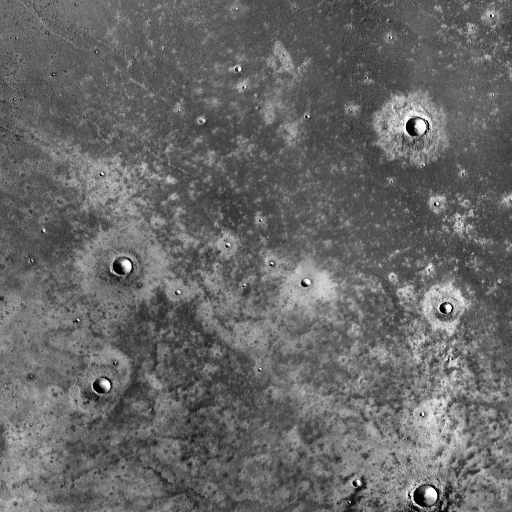
Crater classes present: Background, Other